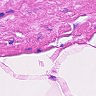
Metastatic tissue present: no